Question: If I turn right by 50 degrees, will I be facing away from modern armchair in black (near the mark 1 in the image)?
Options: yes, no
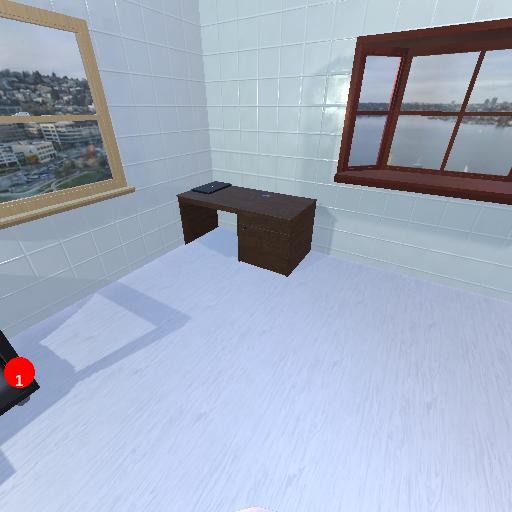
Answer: yes